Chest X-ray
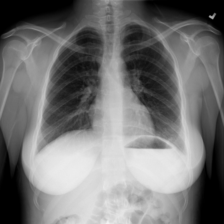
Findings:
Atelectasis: negative
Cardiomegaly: negative
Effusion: negative
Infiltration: positive
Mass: negative
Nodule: negative
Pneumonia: negative
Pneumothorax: negative
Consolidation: negative
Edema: negative
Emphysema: negative
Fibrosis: negative
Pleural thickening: negative
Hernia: negative